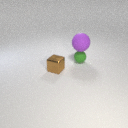
small green rubber sphere behind small brown metal cube